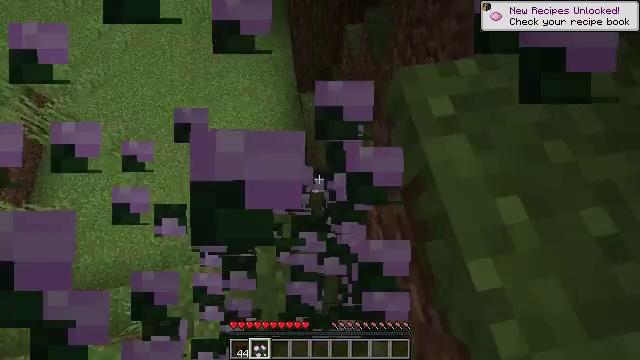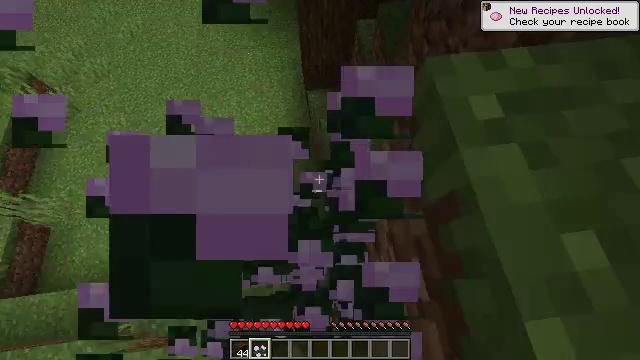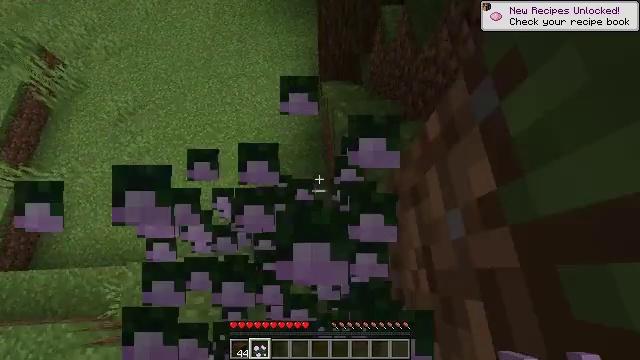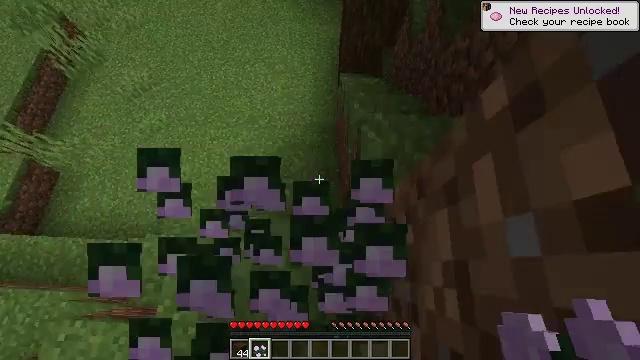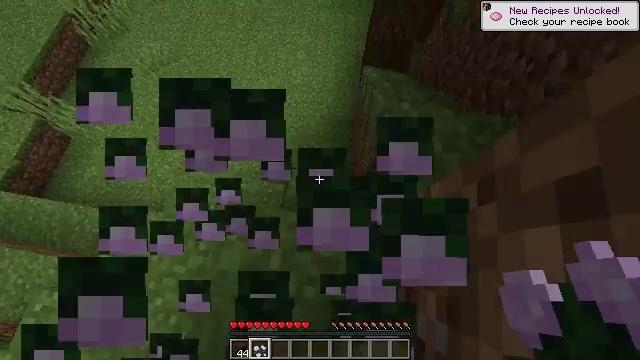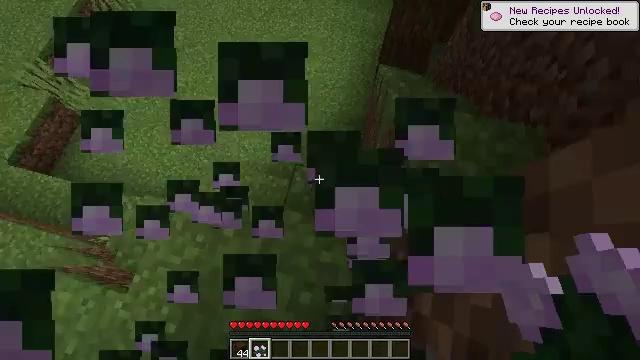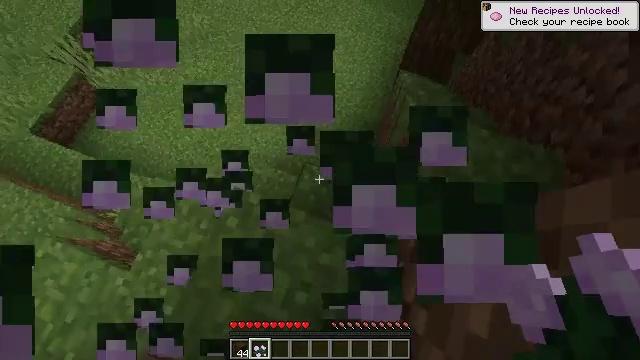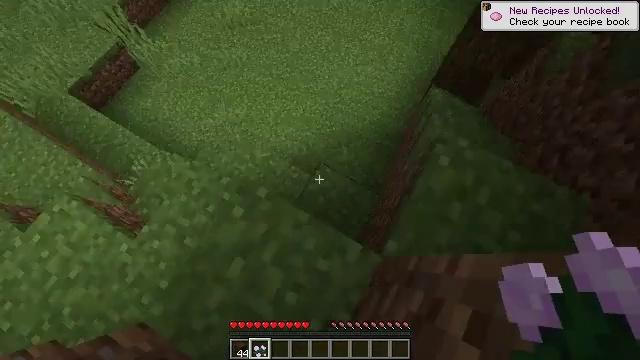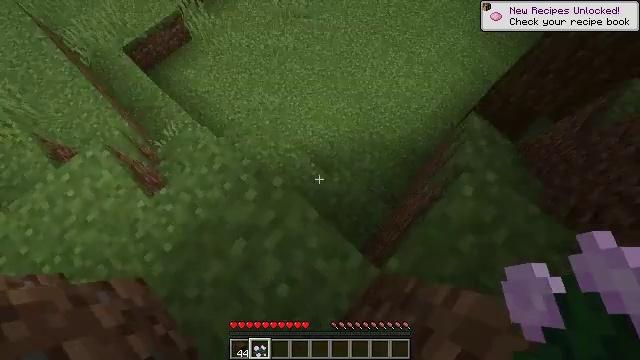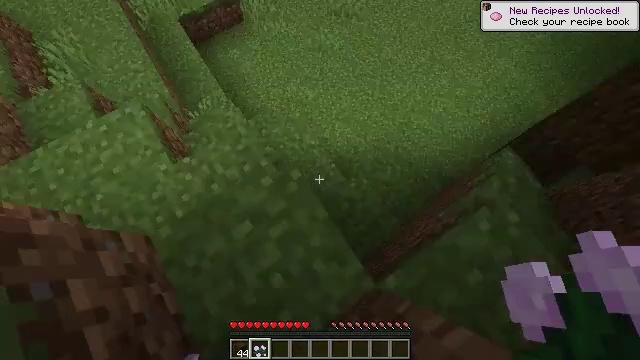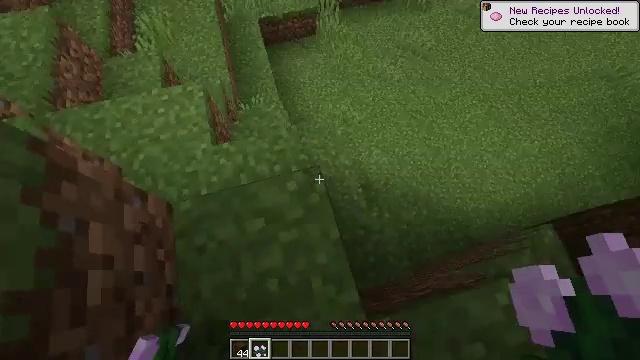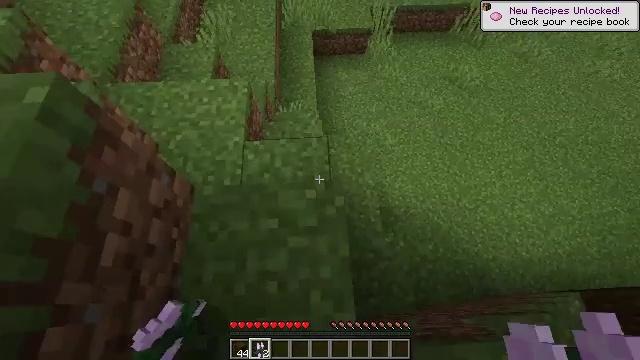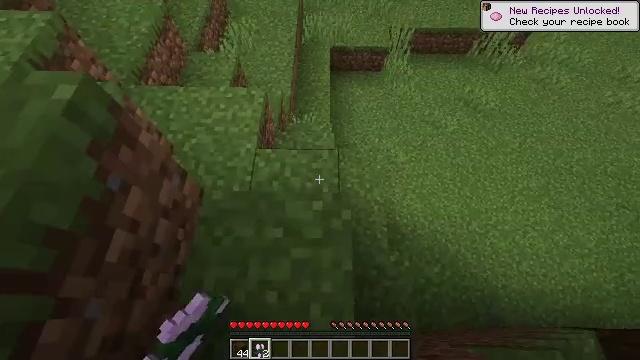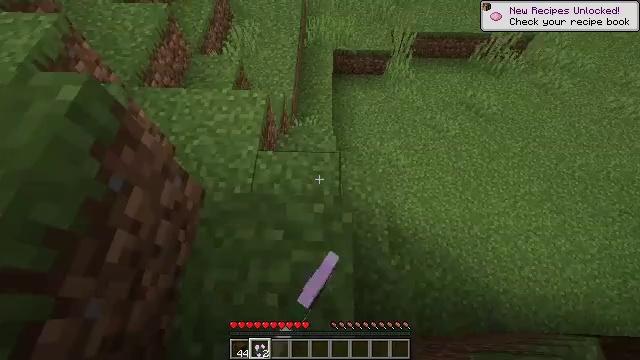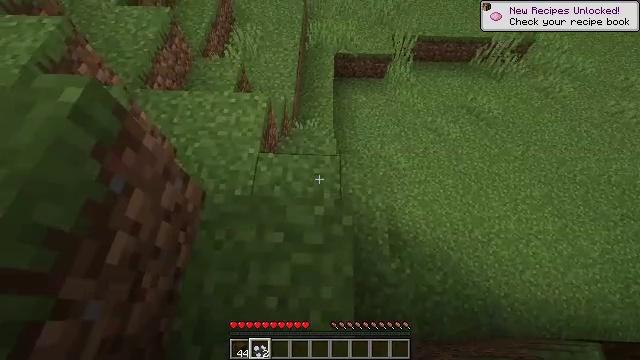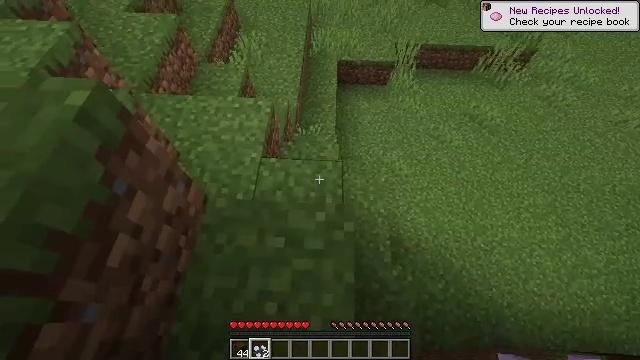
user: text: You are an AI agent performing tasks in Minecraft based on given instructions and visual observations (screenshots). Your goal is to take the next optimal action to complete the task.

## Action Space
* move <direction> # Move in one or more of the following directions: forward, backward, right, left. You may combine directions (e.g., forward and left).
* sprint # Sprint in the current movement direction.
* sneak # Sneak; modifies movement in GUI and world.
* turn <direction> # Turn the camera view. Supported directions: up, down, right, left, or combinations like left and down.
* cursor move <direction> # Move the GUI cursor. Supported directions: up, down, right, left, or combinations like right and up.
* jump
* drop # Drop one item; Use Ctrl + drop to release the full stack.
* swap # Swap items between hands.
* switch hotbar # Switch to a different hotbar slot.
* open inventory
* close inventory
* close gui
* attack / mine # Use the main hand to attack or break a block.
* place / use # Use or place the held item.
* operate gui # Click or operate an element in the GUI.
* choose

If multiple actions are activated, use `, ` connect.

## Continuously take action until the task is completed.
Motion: motion action
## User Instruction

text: Open the crafting table and craft pink dye.
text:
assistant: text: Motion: turn left
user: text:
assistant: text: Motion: turn left
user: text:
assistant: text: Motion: turn left and down
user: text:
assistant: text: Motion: turn left
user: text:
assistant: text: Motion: turn left
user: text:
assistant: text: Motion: turn left
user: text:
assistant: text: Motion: turn left
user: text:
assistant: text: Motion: turn left
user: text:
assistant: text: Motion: turn left
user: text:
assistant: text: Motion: turn left and up
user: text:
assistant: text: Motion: turn left and up
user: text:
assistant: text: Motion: turn left and up
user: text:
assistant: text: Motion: no_op
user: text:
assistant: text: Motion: no_op
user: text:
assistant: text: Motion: turn up
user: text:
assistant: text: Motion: turn left and up
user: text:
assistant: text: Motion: no_op
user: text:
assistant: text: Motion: open inventory
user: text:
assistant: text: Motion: open inventory
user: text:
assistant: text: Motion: cursor move left and down, open inventory
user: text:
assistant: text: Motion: cursor move left and down
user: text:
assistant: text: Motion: cursor move left and down
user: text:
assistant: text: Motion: no_op
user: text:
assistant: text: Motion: no_op
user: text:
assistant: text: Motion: cursor move up
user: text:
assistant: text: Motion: no_op
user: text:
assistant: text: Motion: no_op
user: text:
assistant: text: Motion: no_op
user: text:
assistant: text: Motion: operate gui
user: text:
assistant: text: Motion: operate gui